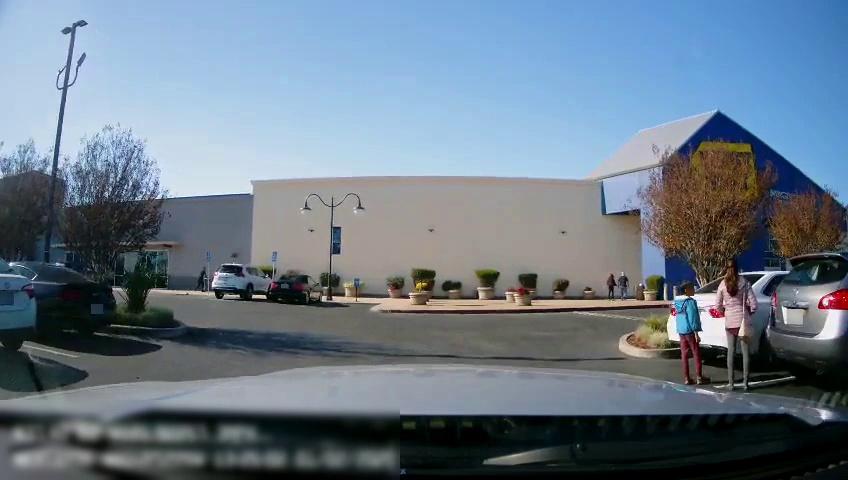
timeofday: Day
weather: Sunny
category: Drivable Space
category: Vehicles | Car
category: Vehicles | SUV
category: Pedestrians
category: Pedestrians
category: Pedestrians
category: Pedestrians
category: Vehicles | Car
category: Vehicles | Car
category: Pedestrians
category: Vehicles | SUV
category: Vehicles | Car